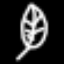
Label: leaf